Current action and preconditions to check: trajectory_clear

Your task: For each precondition in the list above, predict whether it will hold at this action.

Consider the current scene as observed from the mobile robot's camera, and analyze the predicted future states of all dynamic agents (e.g., people, animals, vehicles, or any moving entities) within the NEXT SECOND.

IMPORTANT: Only answer "very likely" if you are absolutely certain—based on strong, clear evidence—that a dynamic agent will violate the precondition in the predicted future state. Do NOT answer "very likely" for unlikely, ambiguous, or low-probability risks.

Ask yourself for each precondition: Is there a high probability, with clear and convincing evidence, that the predicted future states of any dynamic agent will interfere with the predicted future state of the currently executing action within the NEXT SECOND, causing that precondition to fail?

Assess the risk level based on these predictions. Use "likely" or "very likely" if motions create a clear risk of interference.

Use "neutral" or "improbable" if agents are nearby but their predicted paths are clearly diverging or non-conflicting.

Failure Risk Categories: "very improbable", "improbable", "neutral", "likely", "very likely"

Answer Format: Output ONLY the probability_of_failure value from these categories: "very improbable", "improbable", "neutral", "likely", "very likely"

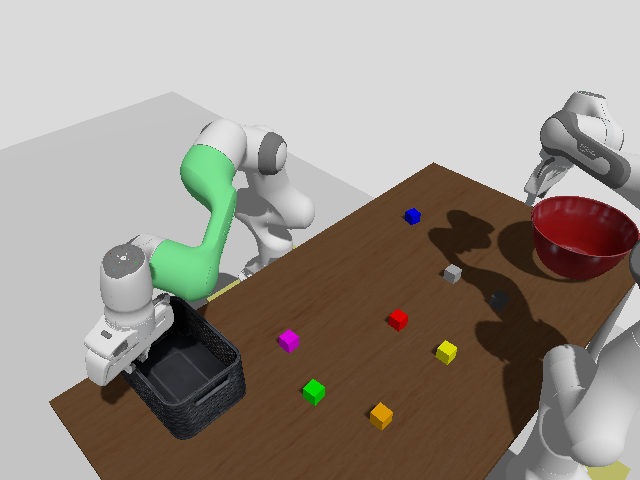

Answer: very improbable